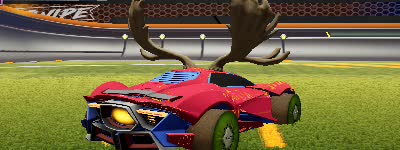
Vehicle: werewolf